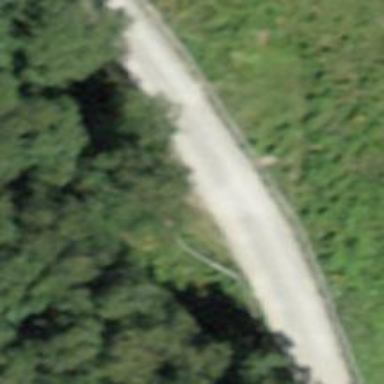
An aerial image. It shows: Unpaved track with grade1 quality.